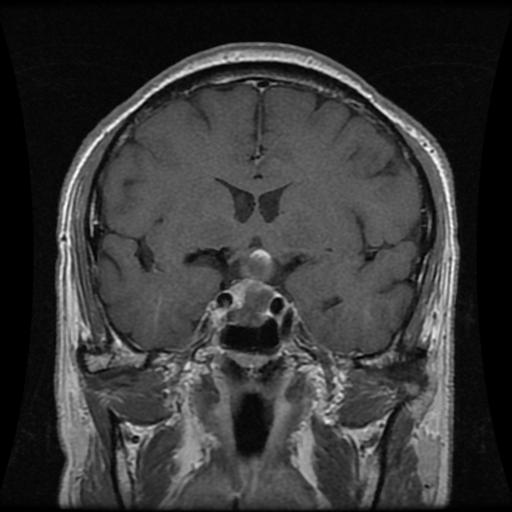
Label: pituitary